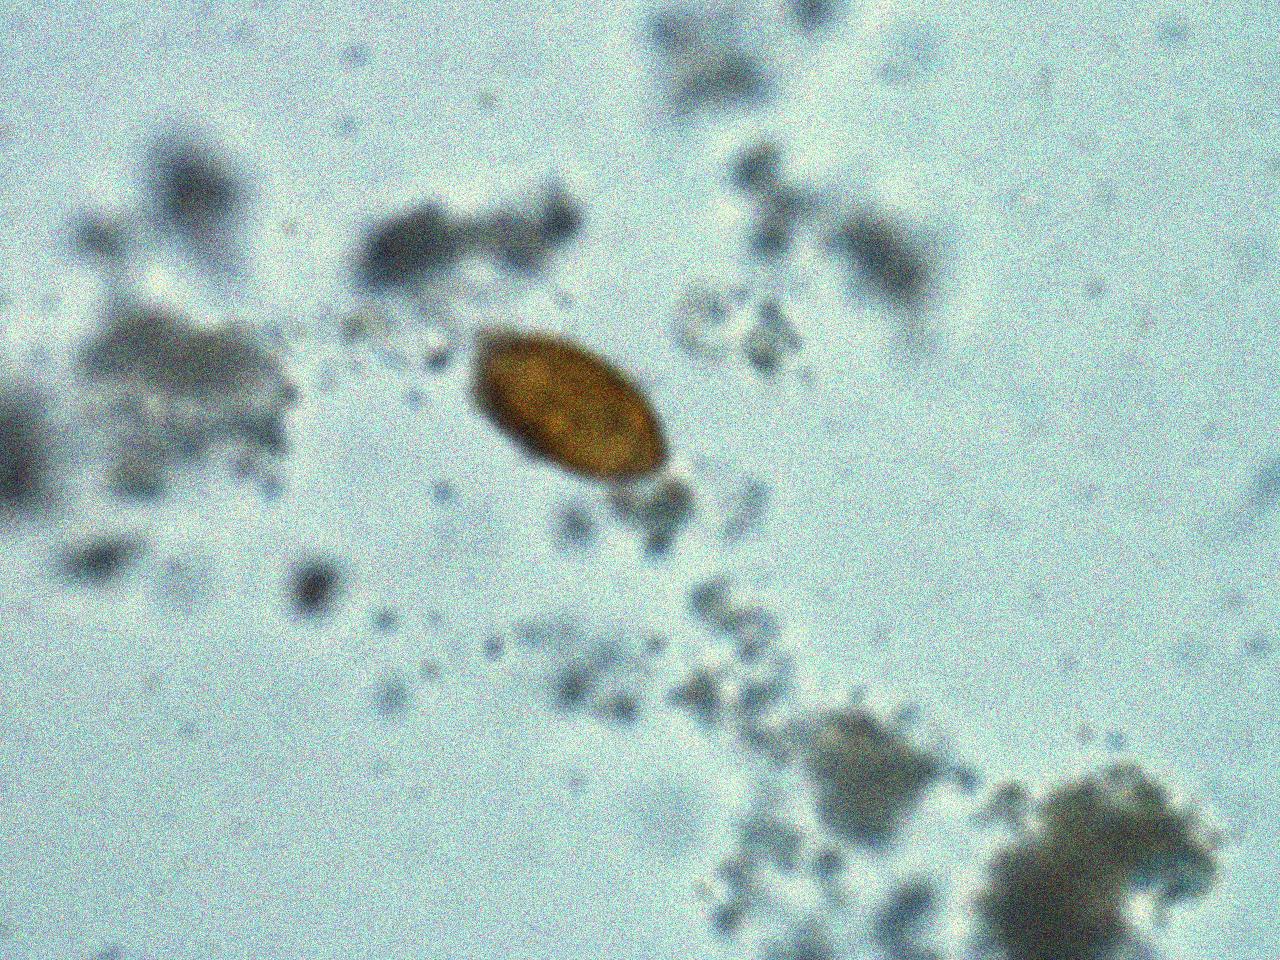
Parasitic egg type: Trichuris trichiura